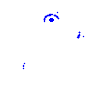
Particle: pion